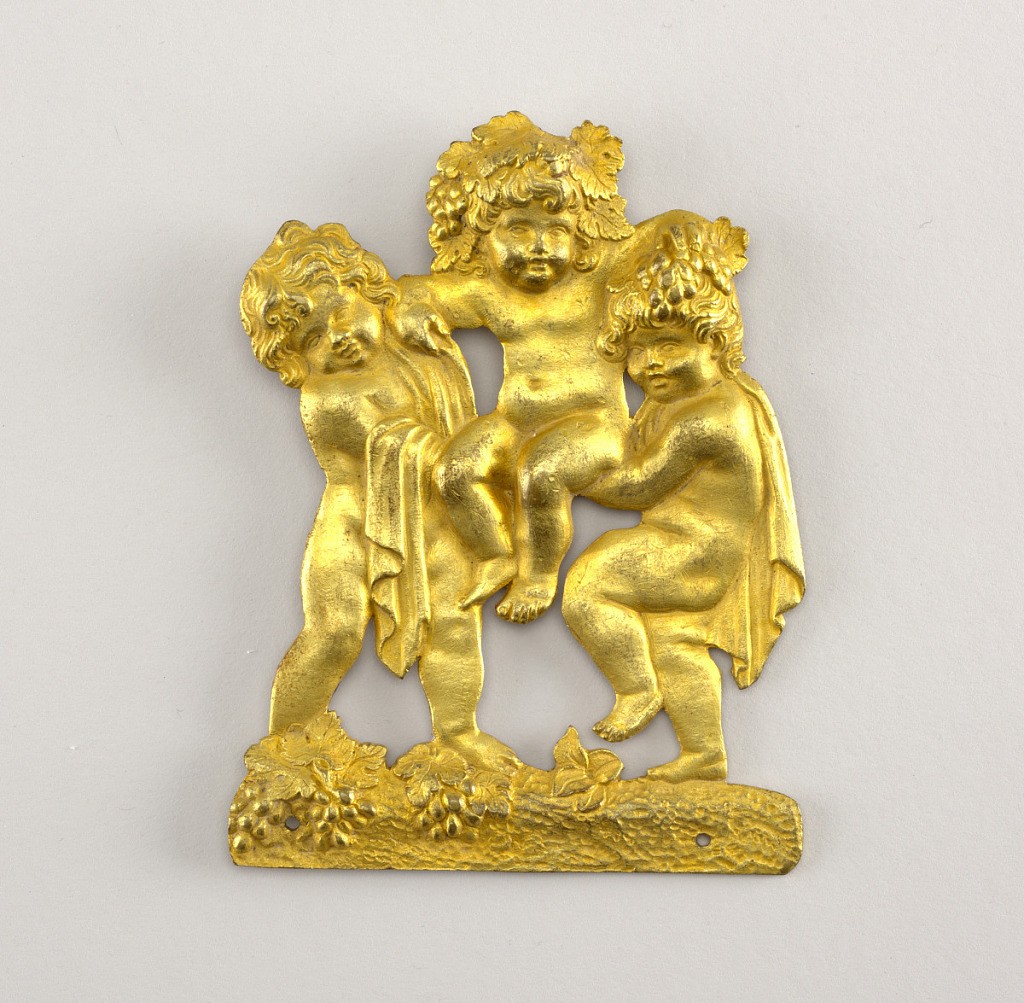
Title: Mount
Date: early 19th century
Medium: Gilt bronze
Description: Three bacchanal putti